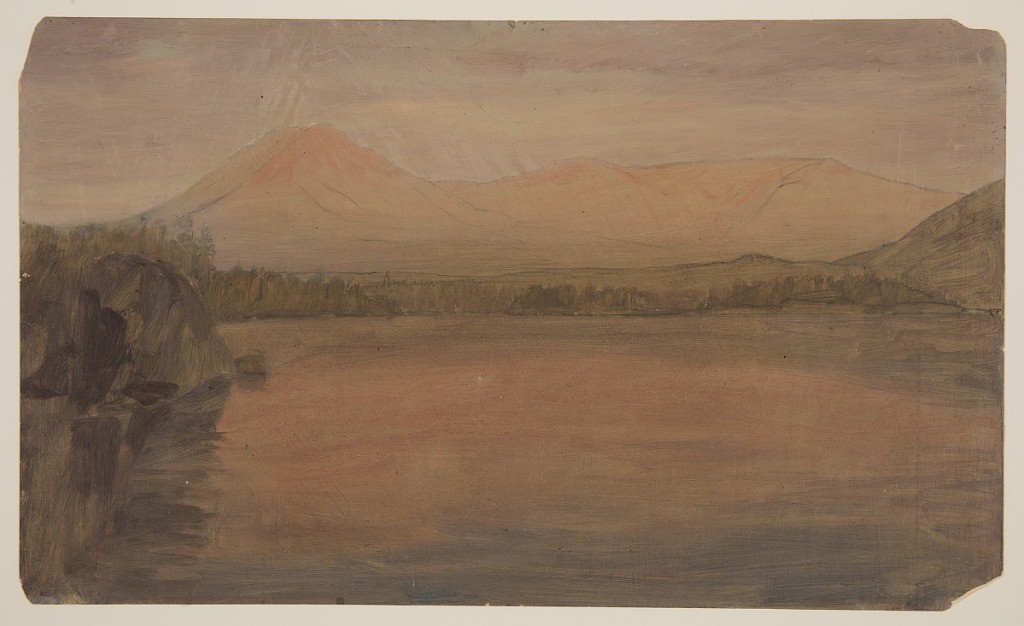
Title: Mt. Katahdin at Sunrise, from Katahdin Lake, Maine
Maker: Frederic Edwin Church, American, 1826–1900
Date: probably 1877
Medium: Oil and graphite on paperboard
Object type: drawing
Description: Landscape study showing a view of Mt. Katahdin at sunrise from the southeastern shore of Katahdin Lake. Generally peak, the paint application is light and the composition has a notably loose and unfinished appearance. The surface of Katahdin Lake comprises the foreground and middle distance, while a nearby shoreline--possibly with a large boulder--is visible to the left. In the distance at center, the long ridge of the Katahdin massif is bathed in the pink and red light of the rising sun. The pyramidal peaks of Baxter and Pamola are visible at left, Hamlin Ridge at center, and Howes Peaks at right. At far right, the lower slopes of Turner Mountain are visible, while the rest of the mountain is cut out of frame.